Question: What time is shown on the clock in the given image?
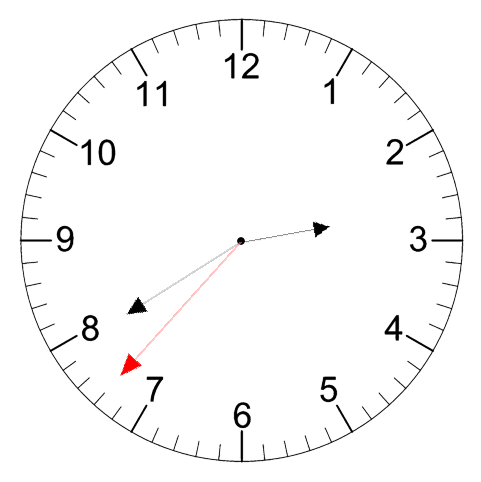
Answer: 02:39:37